Question: I am triying to do a page with a Calendar. The idea is to put in the page the six first months in the year and with a button, show the other six months.

I tried with datapicker, searching in the web and using different methods, but I dont achieve that.
Someone knows hot to put, at less, the six months separately?
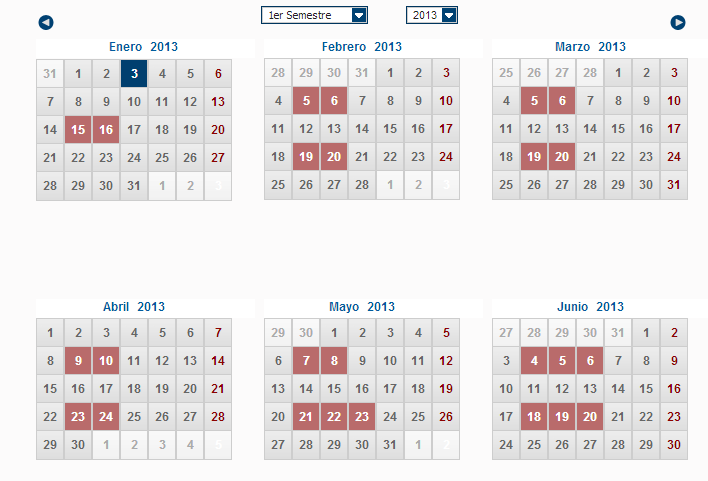
Answer: You can set the 'defaultDate' to the beginning of the current year. Combined with the 'numberOfMonths' and 'stepMonths' methods, we should be able to achieve something similar to what you're looking for.
JS:
'''
// Get the first day of the year (ie. Jan 1, 2013)
var firstOfTheYear = new Date(new Date().getFullYear(), 0, 1);
// Set your datepicker options
$(".calendar").datepicker({
numberOfMonths: [2, 3],
stepMonths: 6,
defaultDate: firstOfTheYear
});
'''
<URL>